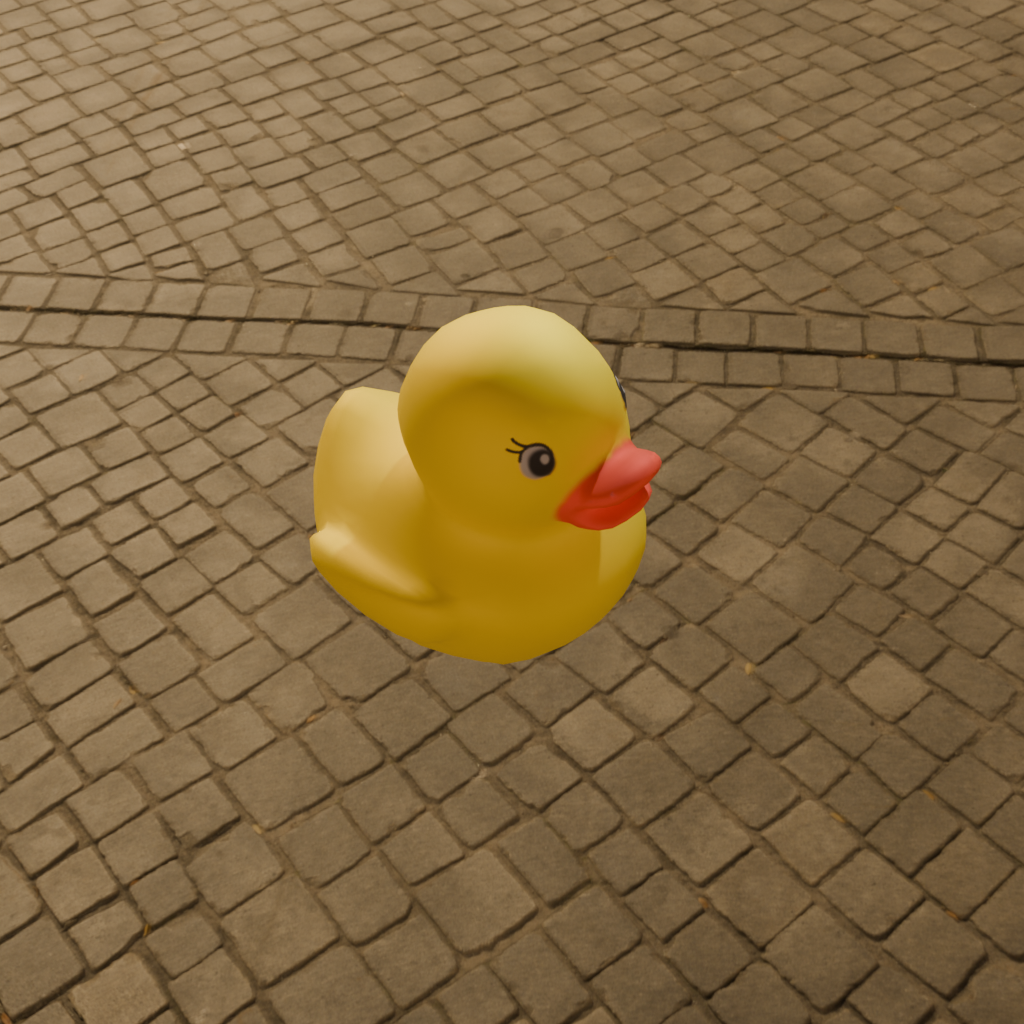
an image of a yellow rubber duck seen from <front_right_top> in a city square with illuminated trees at night.